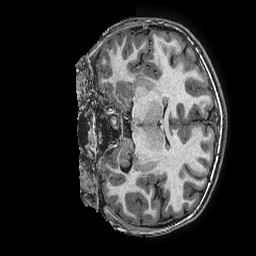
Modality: T1w
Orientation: coronal
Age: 12
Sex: male
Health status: ill
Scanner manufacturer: ge
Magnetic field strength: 3 T
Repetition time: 0.0077 s
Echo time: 0.003436 s